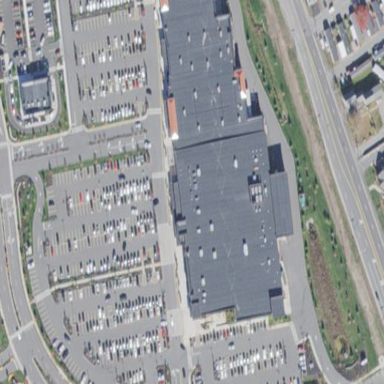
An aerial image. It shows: Retail building.